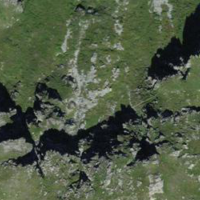
EUNIS habitat code: 31
Species observed at this site:
Capra ibex